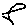
Label: bird